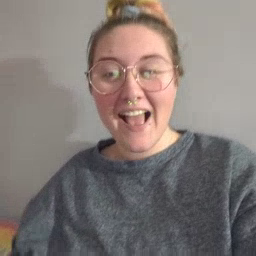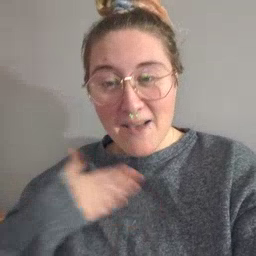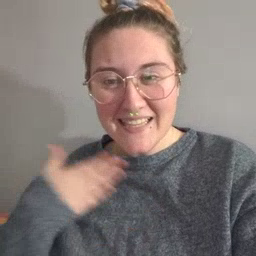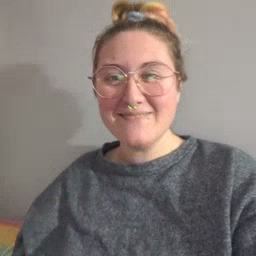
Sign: happy